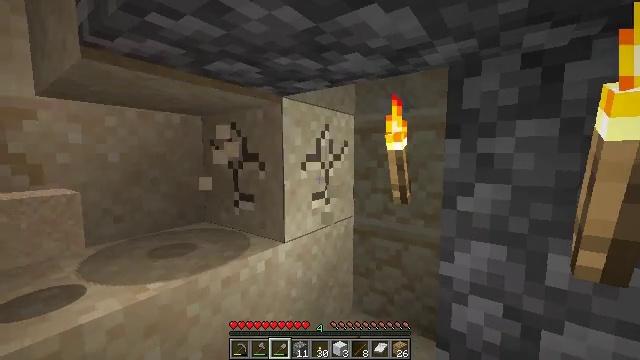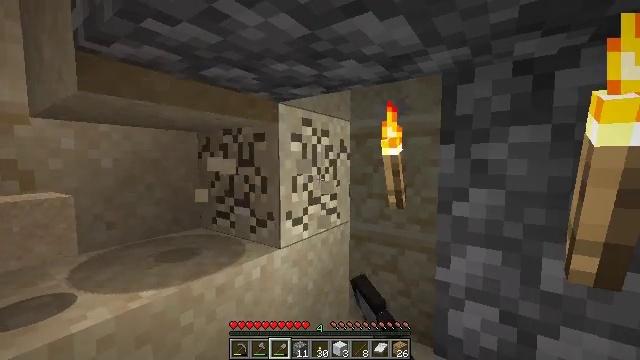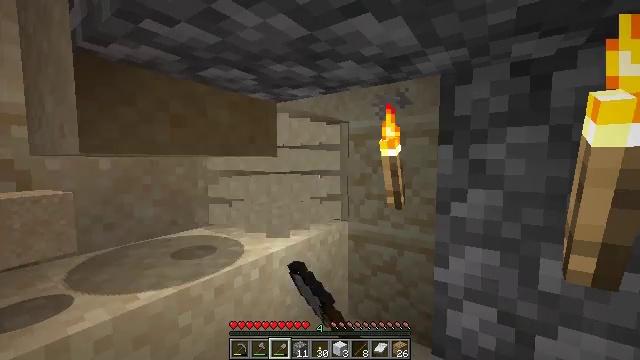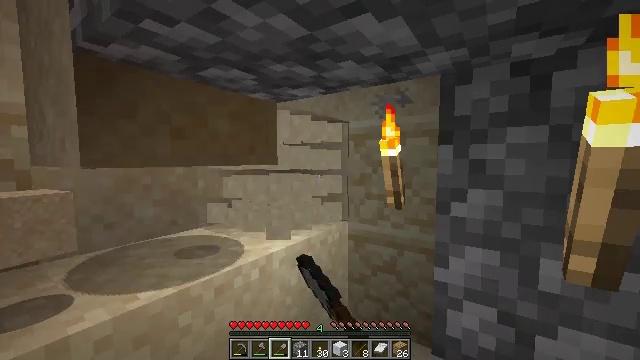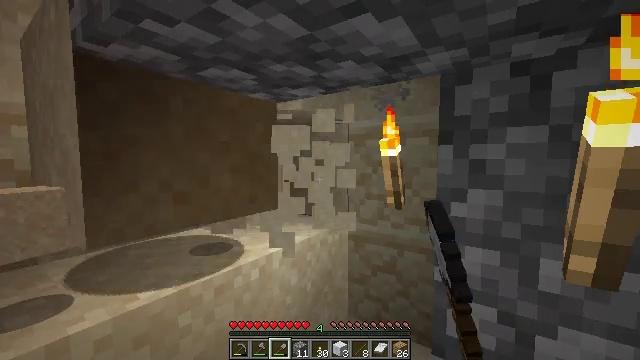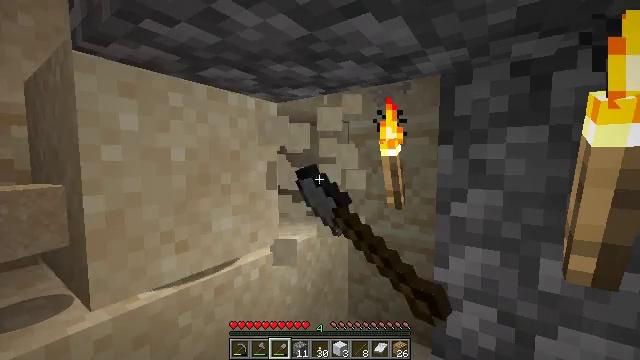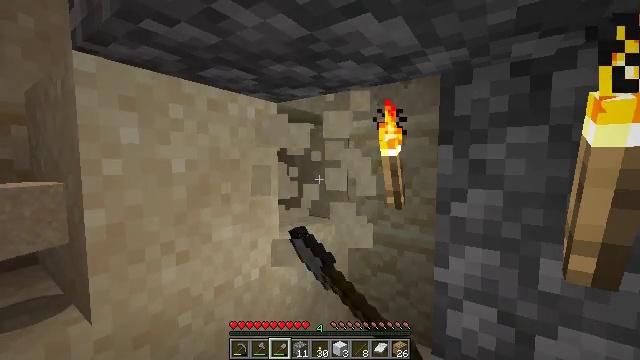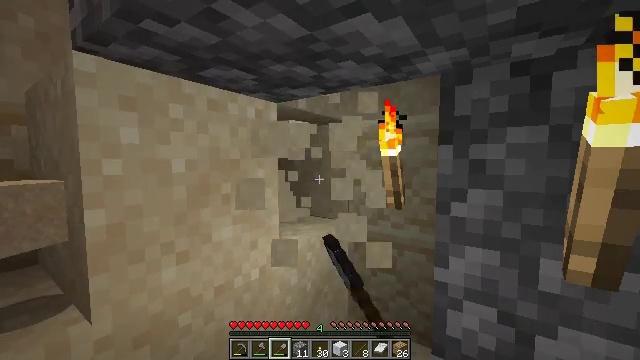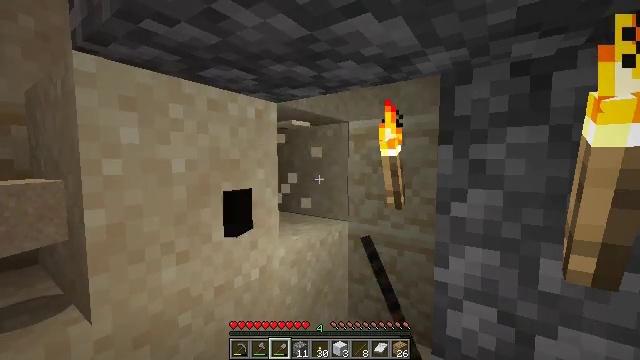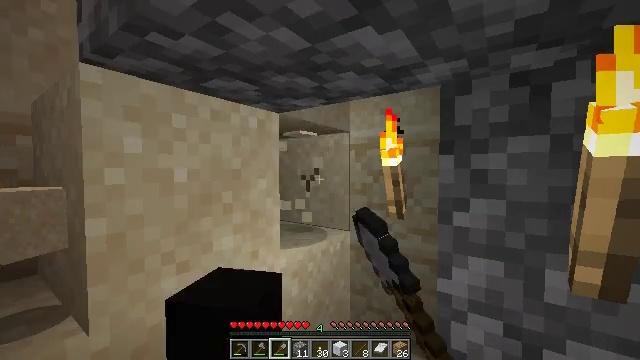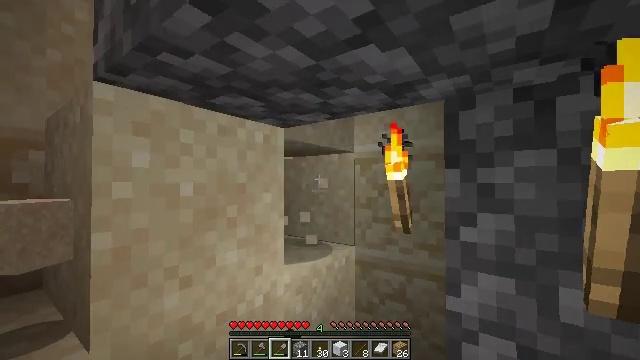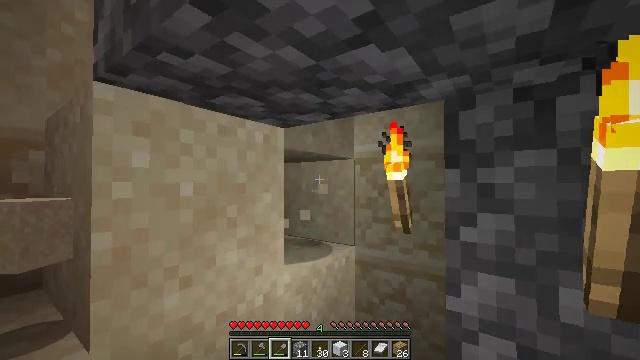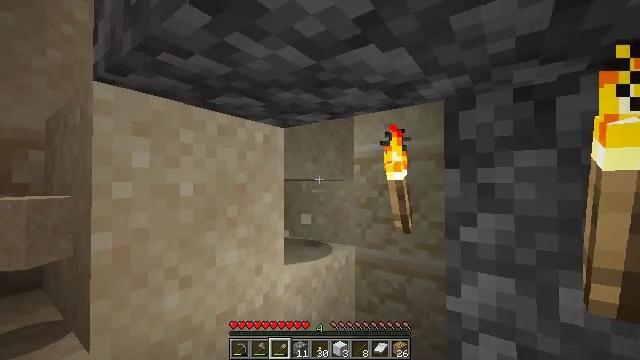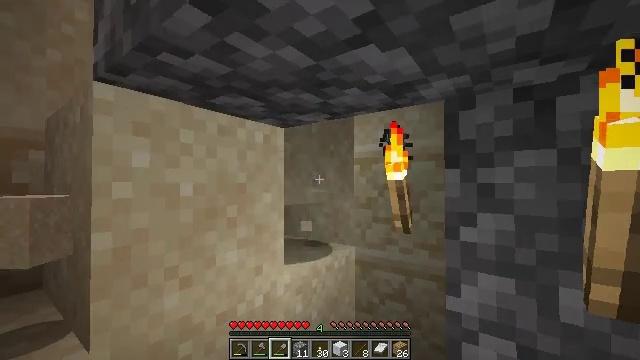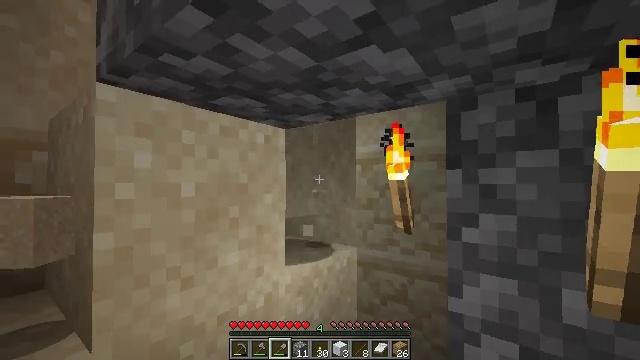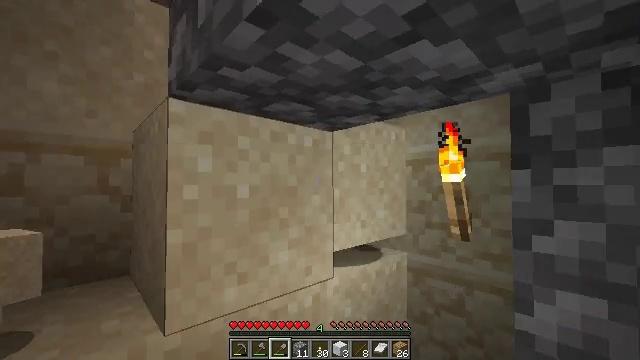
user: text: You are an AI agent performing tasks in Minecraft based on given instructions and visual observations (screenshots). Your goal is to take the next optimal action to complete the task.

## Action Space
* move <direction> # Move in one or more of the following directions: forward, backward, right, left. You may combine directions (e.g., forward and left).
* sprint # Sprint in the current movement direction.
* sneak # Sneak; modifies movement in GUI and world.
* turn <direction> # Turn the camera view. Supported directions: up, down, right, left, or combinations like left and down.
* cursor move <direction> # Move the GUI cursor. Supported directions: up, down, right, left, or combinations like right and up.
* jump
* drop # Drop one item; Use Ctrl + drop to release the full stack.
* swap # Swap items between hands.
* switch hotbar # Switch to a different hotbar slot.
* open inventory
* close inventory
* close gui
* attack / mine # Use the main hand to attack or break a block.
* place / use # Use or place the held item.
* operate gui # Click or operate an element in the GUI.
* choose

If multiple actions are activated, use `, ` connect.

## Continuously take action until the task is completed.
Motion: motion action
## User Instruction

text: Gather sand from the desert.
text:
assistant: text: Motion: turn up, attack / mine
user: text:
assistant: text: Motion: attack / mine
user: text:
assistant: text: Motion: attack / mine
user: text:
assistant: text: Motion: attack / mine
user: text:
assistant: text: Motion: attack / mine
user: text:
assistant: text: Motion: attack / mine
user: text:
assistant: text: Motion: attack / mine
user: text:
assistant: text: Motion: attack / mine
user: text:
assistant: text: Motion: turn up, attack / mine
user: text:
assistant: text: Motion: turn left and up
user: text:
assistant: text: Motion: no_op
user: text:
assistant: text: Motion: no_op
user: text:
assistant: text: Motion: no_op
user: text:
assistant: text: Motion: no_op
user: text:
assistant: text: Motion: turn left
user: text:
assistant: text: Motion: turn left
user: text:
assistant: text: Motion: turn left and down
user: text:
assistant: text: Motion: no_op
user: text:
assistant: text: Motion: attack / mine
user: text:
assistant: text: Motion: attack / mine
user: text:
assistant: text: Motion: attack / mine
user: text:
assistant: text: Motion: attack / mine
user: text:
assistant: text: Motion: turn up, attack / mine
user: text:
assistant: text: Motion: turn up, attack / mine
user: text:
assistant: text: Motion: turn left and up, attack / mine
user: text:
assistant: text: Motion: turn left and up, attack / mine
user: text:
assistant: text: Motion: turn left and up, attack / mine
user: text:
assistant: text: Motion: no_op